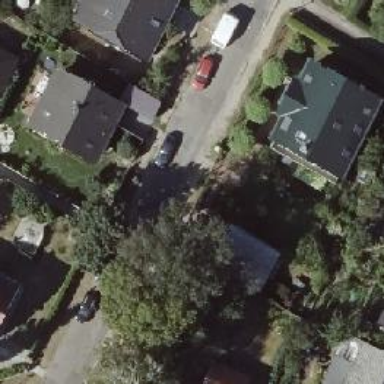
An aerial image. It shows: Asphalt road in residential area.